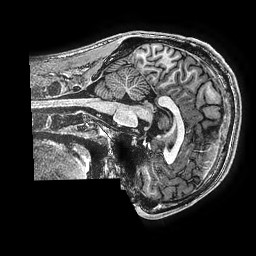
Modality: T1w
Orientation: sagittal
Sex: male
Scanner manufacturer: ge
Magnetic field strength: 3 T
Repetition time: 0.00766 s
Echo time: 0.003476 s